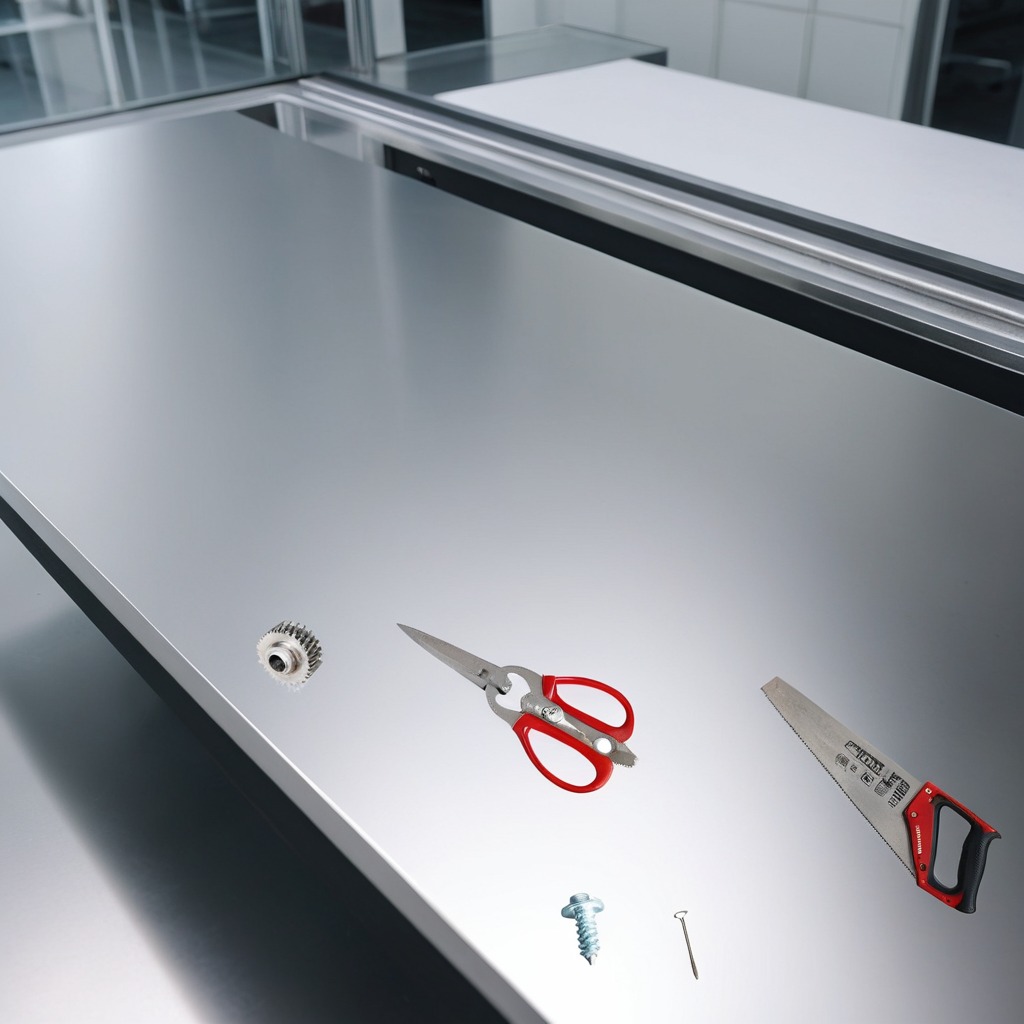
A steel gear with teeth, a metal machine screw, an iron nail, a handheld metal saw, and a pair of scissors are lying on a stainless steel table in a high-end prototyping lab.